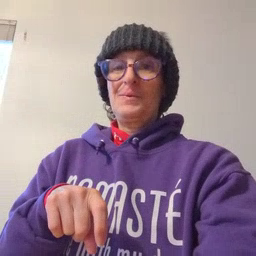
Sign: haveto